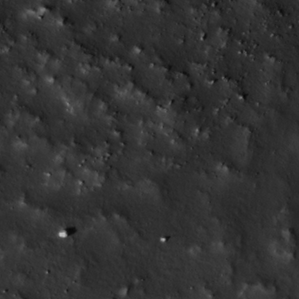
Label: non_frost